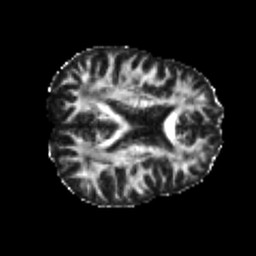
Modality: FA
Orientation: axial
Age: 25
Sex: male
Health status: healthy
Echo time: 0.074 s